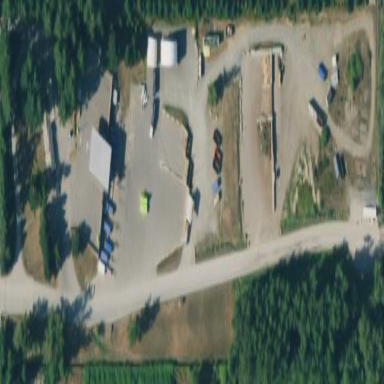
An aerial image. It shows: Waste transfer station.